Aerial crown-view tile of a tropical tree (Barro Colorado Island, Panama), acquired 20250124:
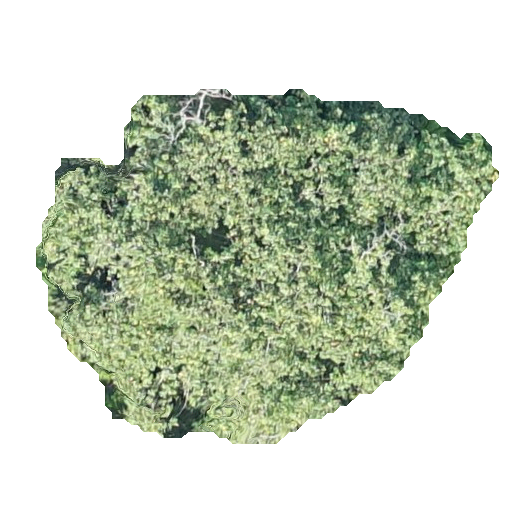
Species: Hieronyma alchorneoides
GBIF accepted scientific name: Hieronyma alchorneoides
Crown area: 176.247 m²